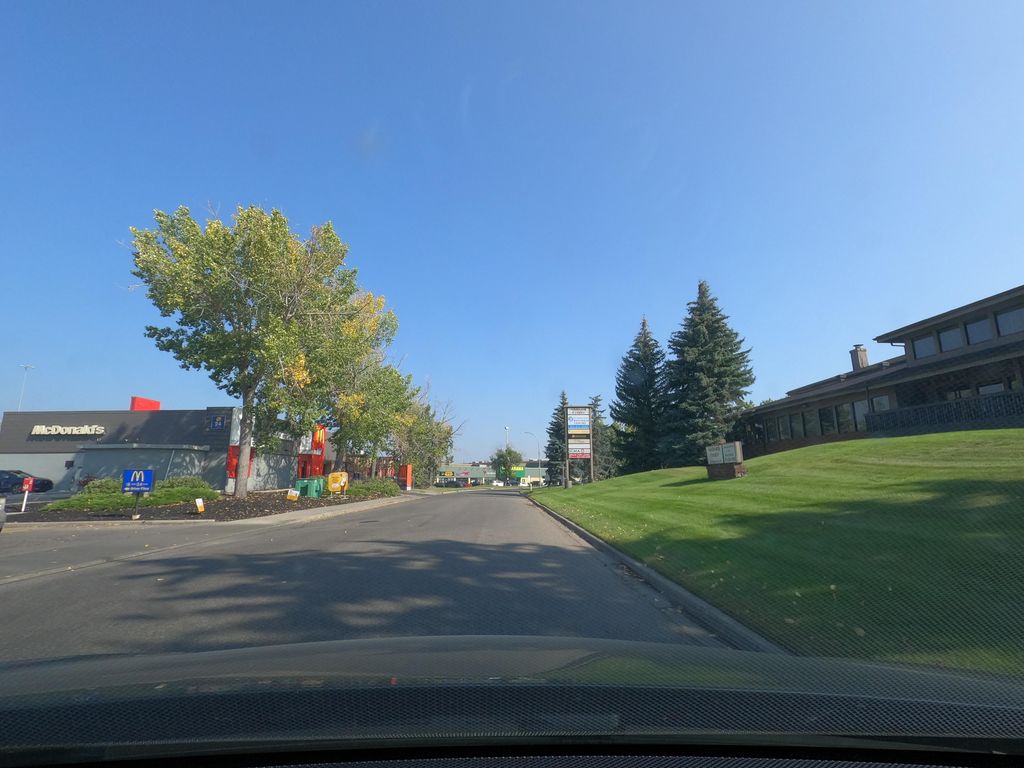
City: calgary